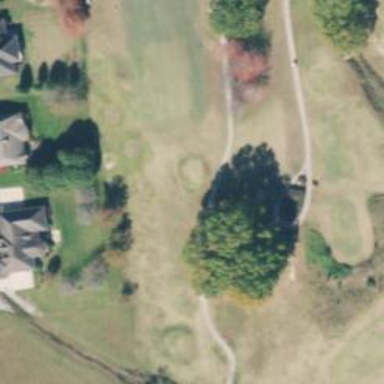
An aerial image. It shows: Golf hole.